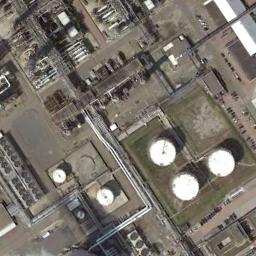
Label: storage tanks